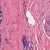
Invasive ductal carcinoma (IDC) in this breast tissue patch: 1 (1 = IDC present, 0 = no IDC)